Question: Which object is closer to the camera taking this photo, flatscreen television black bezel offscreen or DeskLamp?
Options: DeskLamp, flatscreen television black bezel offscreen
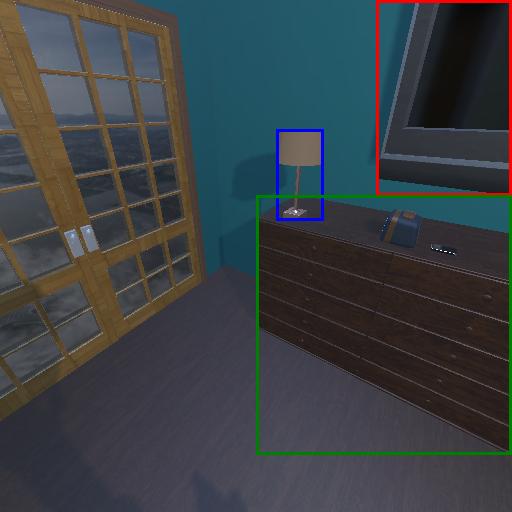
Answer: DeskLamp